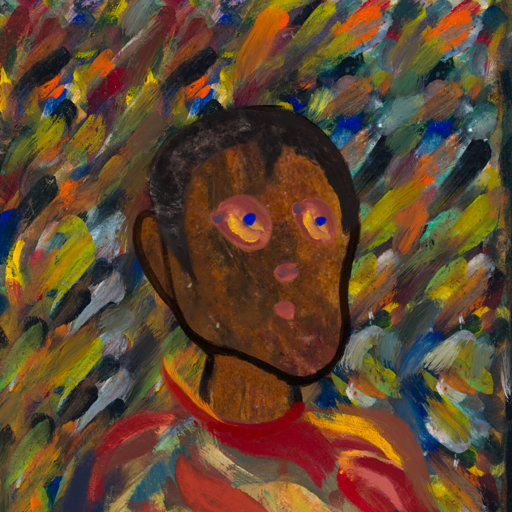
Background: An_Impression, Head And Neck Side: Mosgoul, Face Side: Mother_And_Son_Son, Bust: Mother_And_Son_Son, Hair Side: Roy_Bahadur, Head Accessory: Blank, Second Necklace: Blank, Necklace: Pipe, Baby: Blank